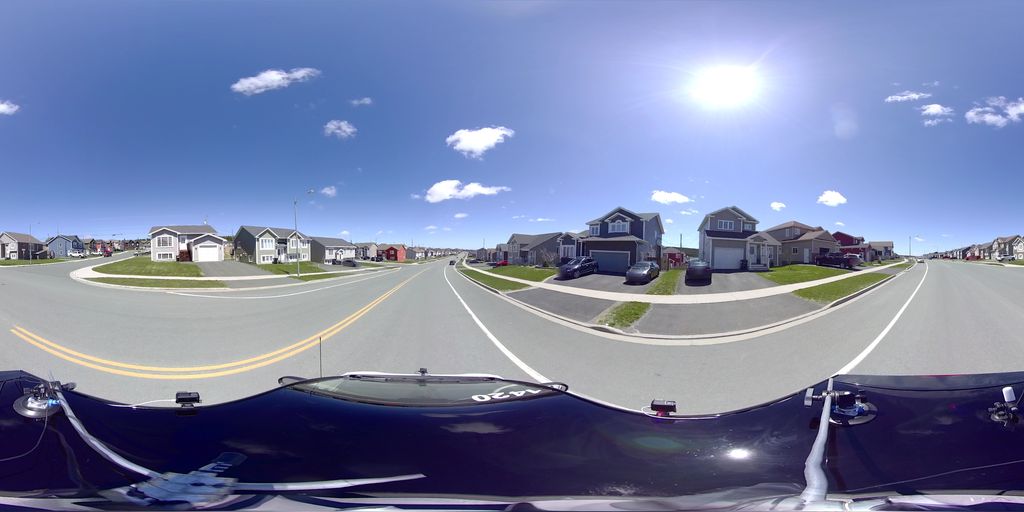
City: st_johns